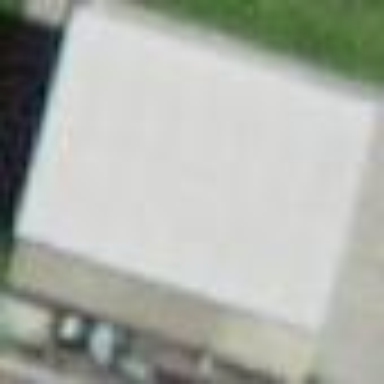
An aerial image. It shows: Shed building.